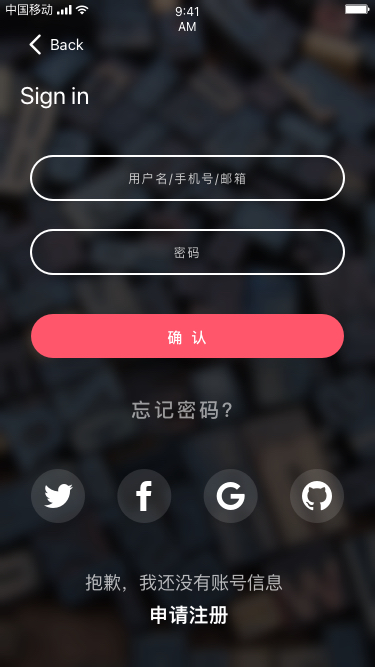
Text in this UI design:
用户名/手机号/邮箱
密码
确 认
忘记密码？
抱歉，我还没有账号信息
申请注册
Back
Sign in